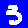
Digit: 3